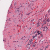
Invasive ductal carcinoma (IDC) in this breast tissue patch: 0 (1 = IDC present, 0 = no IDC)